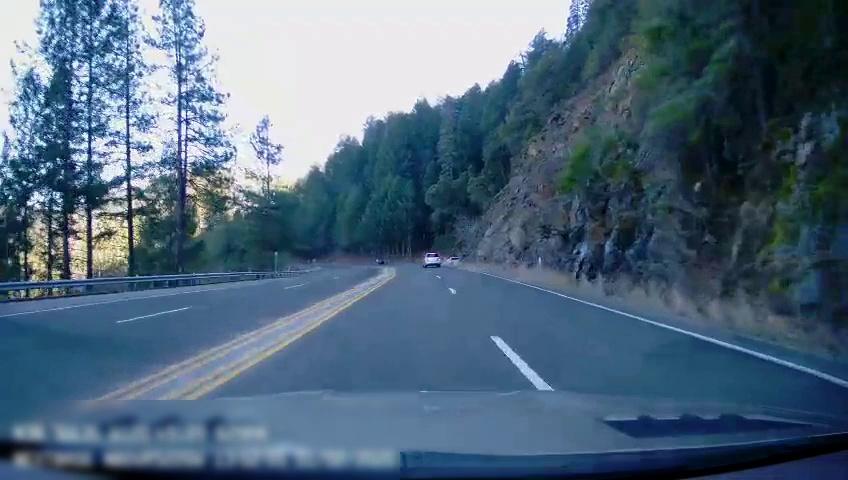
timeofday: Day
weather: Sunny
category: Drivable Space
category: Vehicles | Car
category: Vehicles | SUV
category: Lanes | Current Lane
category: Lanes | Alternate Lane
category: Lanes | Current Lane
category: Lanes | Alternate Lane
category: Lanes | Opposite Lane
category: Lanes | Opposite Lane
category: Lanes | Opposite Lane
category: Lanes | Opposite Lane